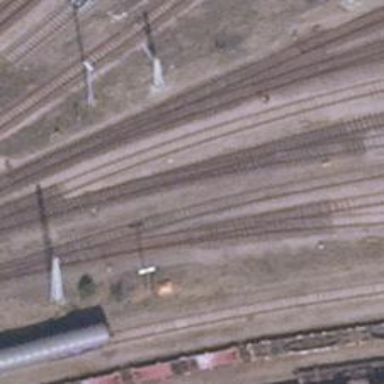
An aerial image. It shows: Railway switch.